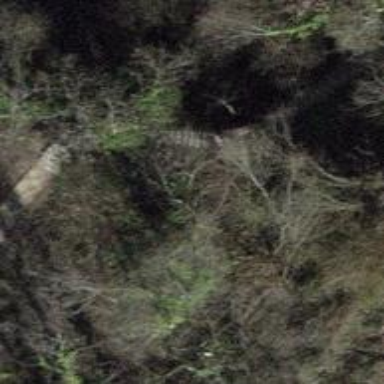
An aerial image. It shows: Concrete steps.